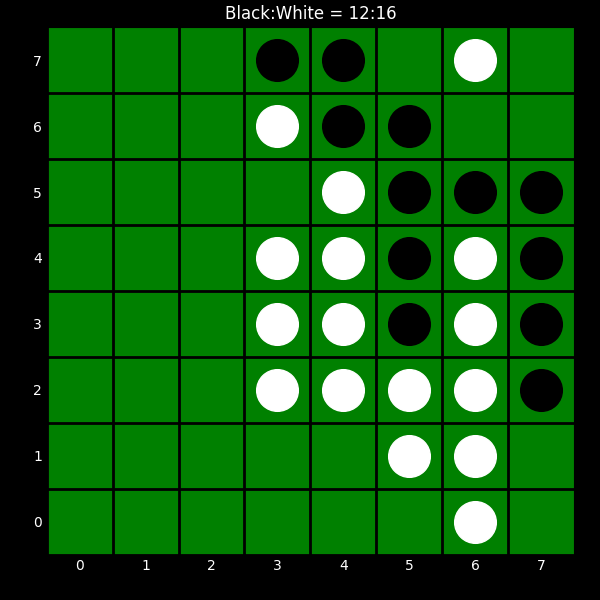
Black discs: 12
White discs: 16